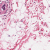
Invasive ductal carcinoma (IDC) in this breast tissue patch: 0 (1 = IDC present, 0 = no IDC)